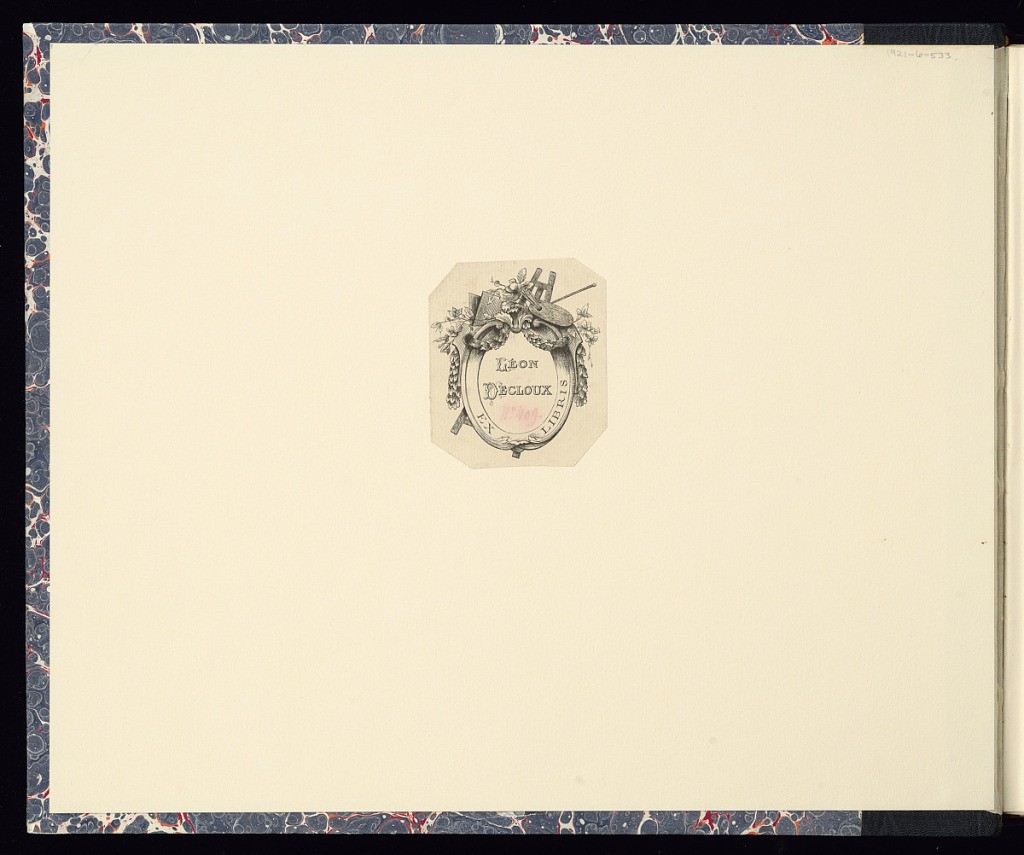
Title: Album of Architectural Prints
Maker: Nicolas Langlois, French, 1640 - 1703
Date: late 17th century
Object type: Album
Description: Album of French late 17th-century architectural prints including views, elevations, and plans of Parisian townhouses, monuments, Churches, Squares, Gates, Fountains; and country houses, palaces, and castles in France, Rome, and Madrid. Many of the plates are signed Perelle. The work of Gabriel Perelle (1604-77) and his sons Adam (1638-95) and Nicolas (1631-ca.95) Perelle is difficult to distinguish from each other. The family members collaborated with stylistic and technical overlap.